Field crop: tomato
Growth stage: 1
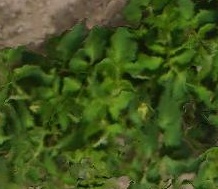
Species: tomato